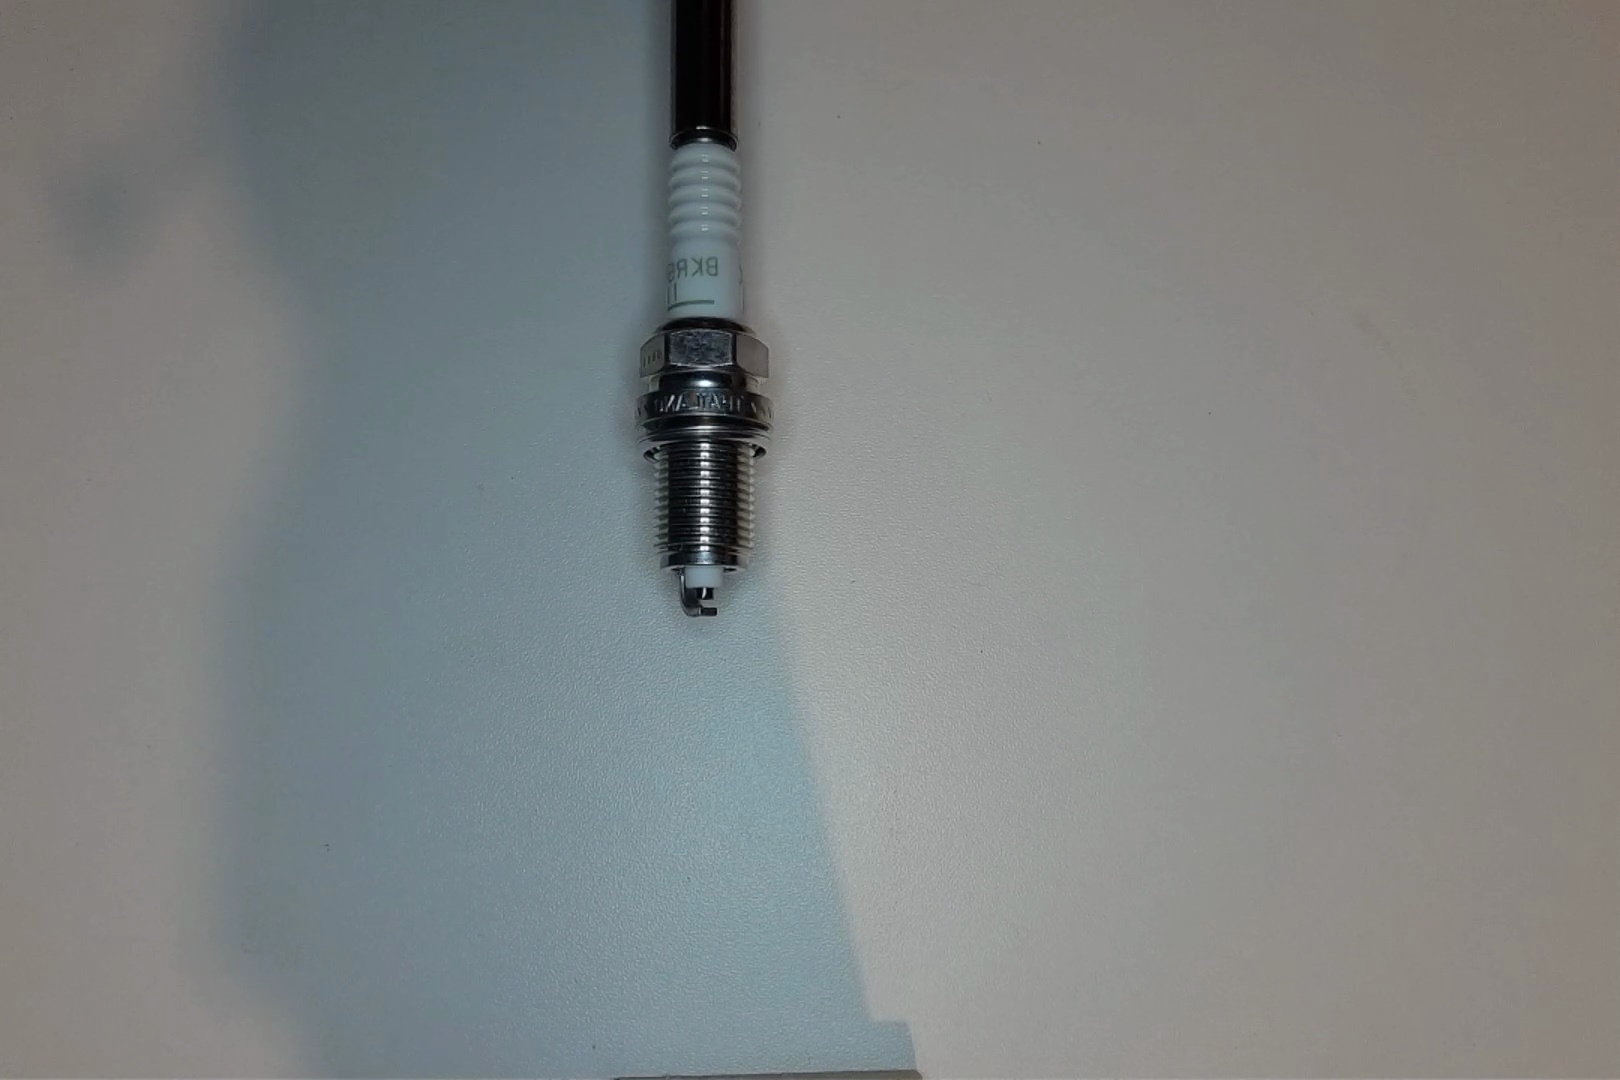
Label: no anomaly